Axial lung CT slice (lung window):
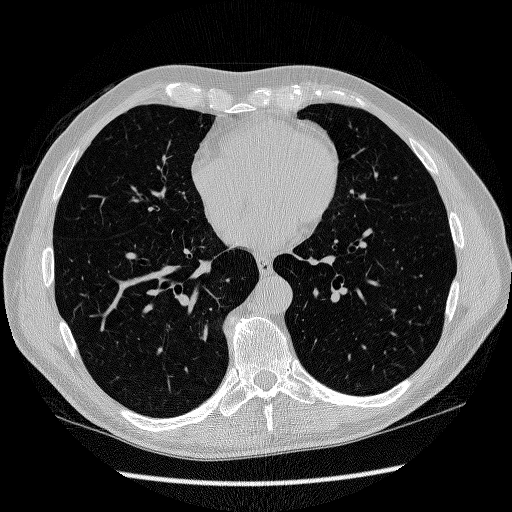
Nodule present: no